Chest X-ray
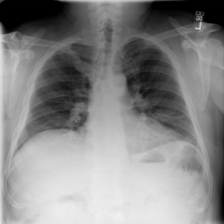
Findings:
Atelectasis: negative
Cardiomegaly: negative
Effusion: negative
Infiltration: negative
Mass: negative
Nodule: negative
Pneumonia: negative
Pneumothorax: negative
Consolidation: negative
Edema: negative
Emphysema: negative
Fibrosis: negative
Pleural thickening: negative
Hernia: negative